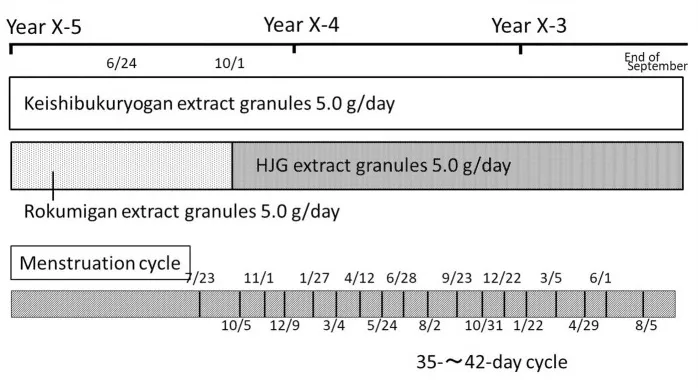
Case 2. Progress chart 1.
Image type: chart (chart)